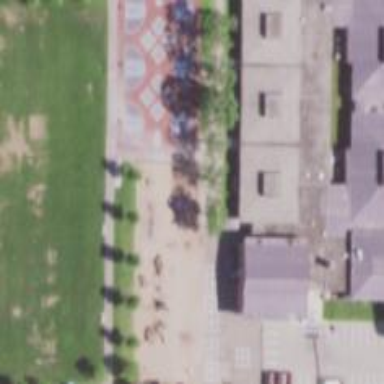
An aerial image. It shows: School building.